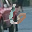
Label: 6